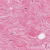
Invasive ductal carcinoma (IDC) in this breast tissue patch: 0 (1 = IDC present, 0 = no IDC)